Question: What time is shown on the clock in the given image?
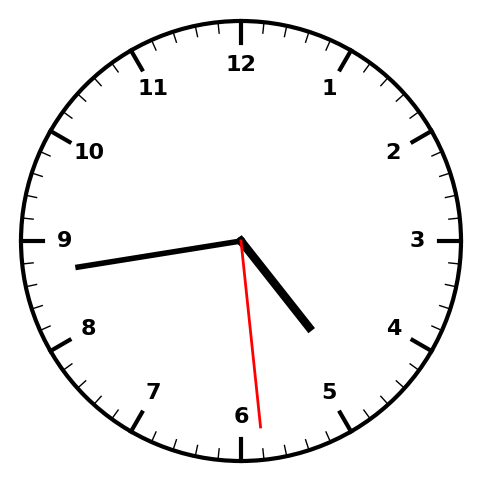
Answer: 04:43:29